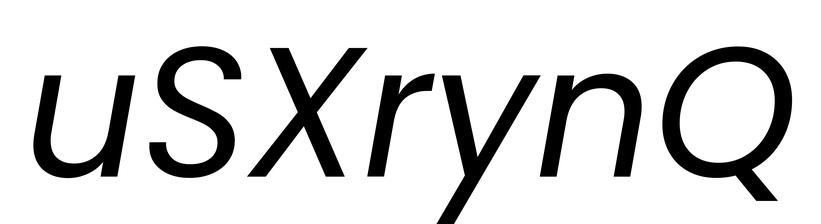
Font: Poppins-Italic